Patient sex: F
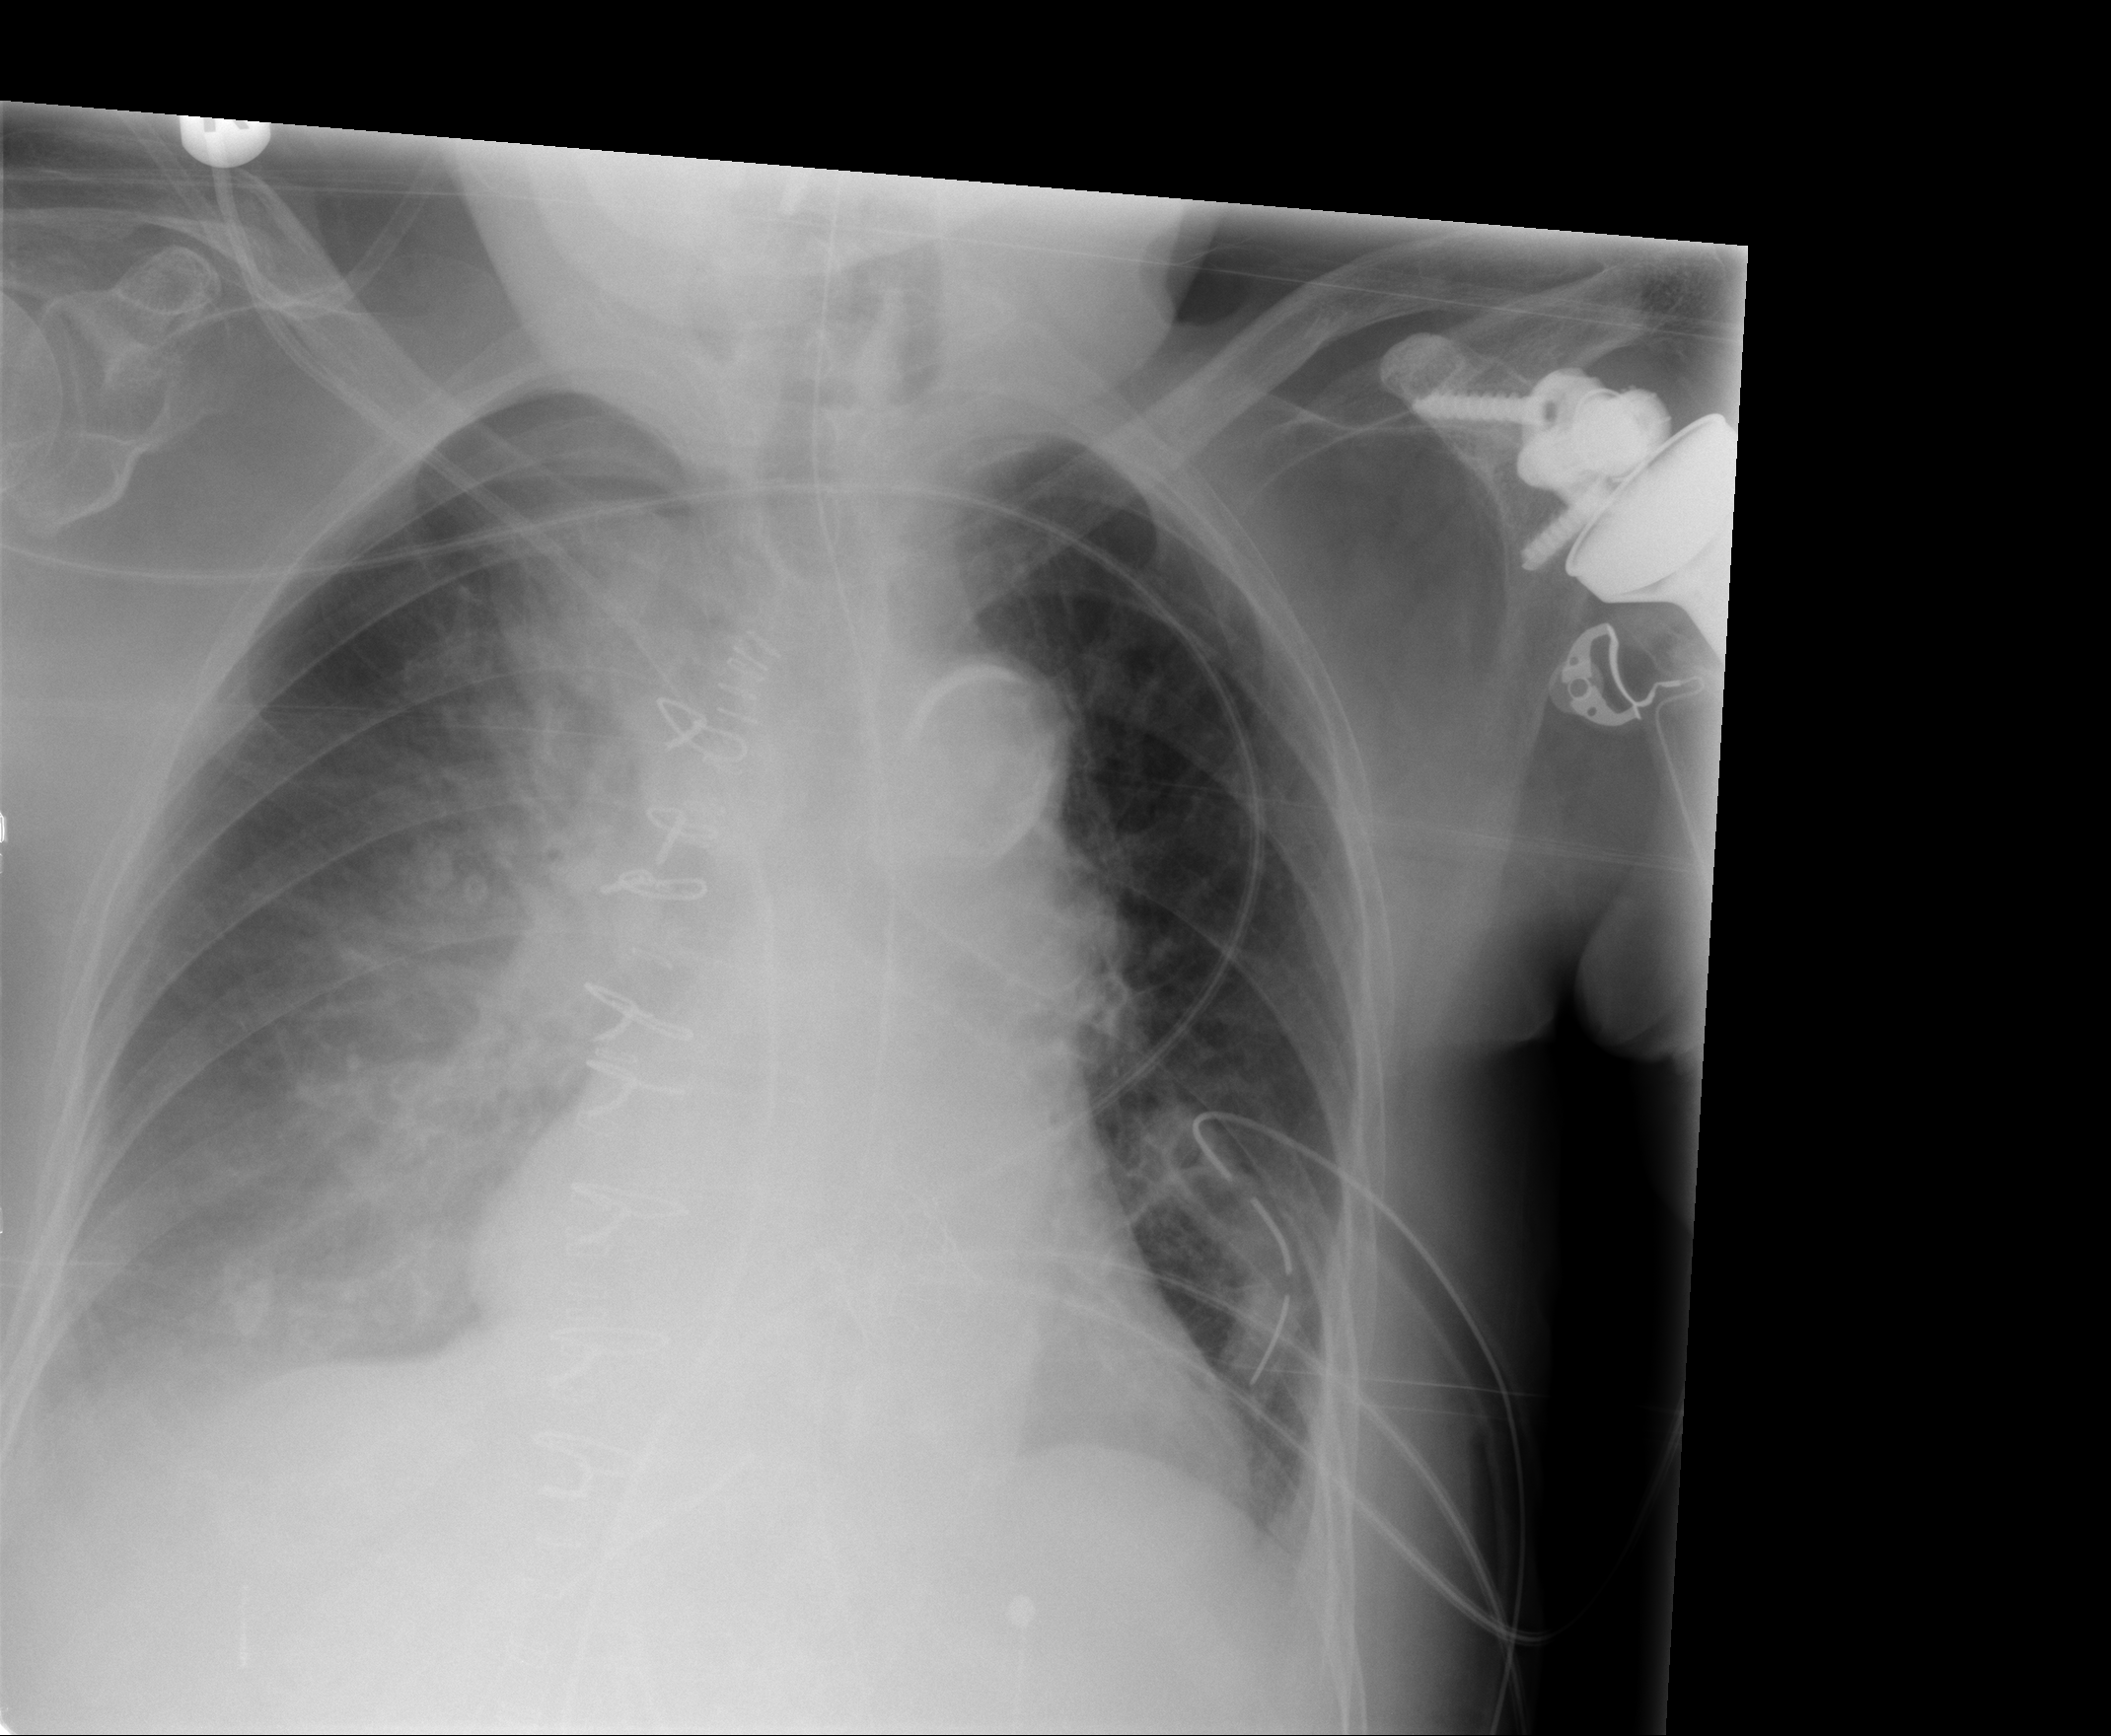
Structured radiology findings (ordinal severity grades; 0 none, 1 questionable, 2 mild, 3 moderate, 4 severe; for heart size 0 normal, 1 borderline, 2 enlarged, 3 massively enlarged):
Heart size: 1
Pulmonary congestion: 3
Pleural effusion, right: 3
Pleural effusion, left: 2
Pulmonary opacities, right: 2
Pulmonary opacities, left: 0
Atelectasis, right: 3
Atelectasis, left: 2